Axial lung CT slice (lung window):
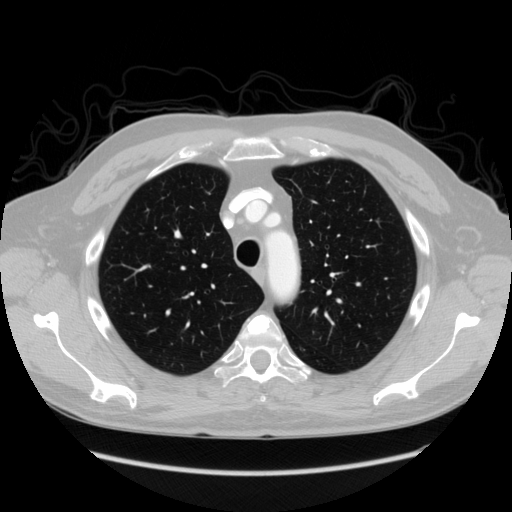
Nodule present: no